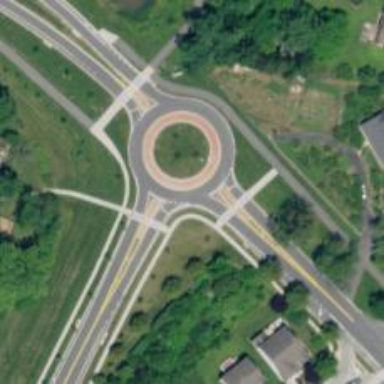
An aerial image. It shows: Tertiary road leading to roundabout junction.